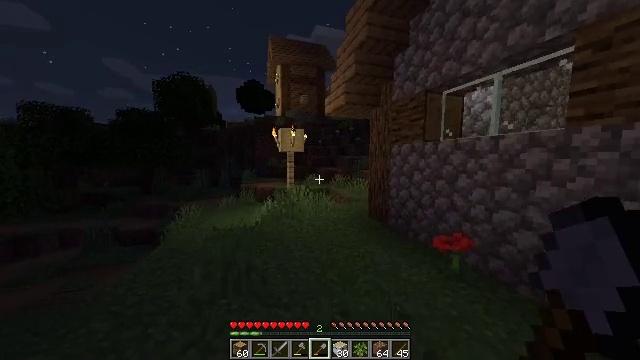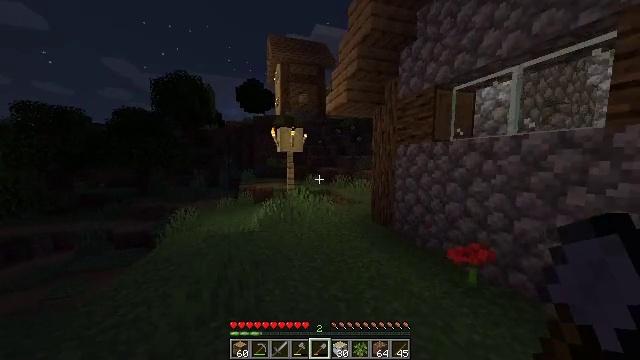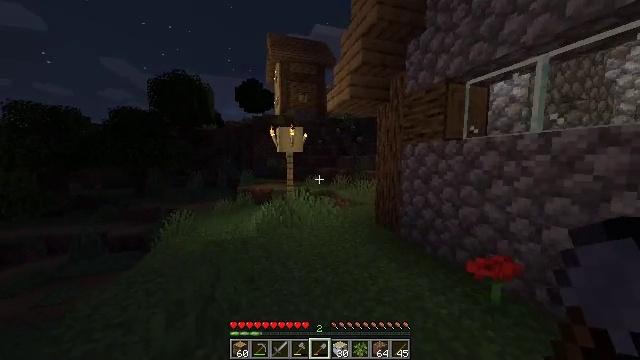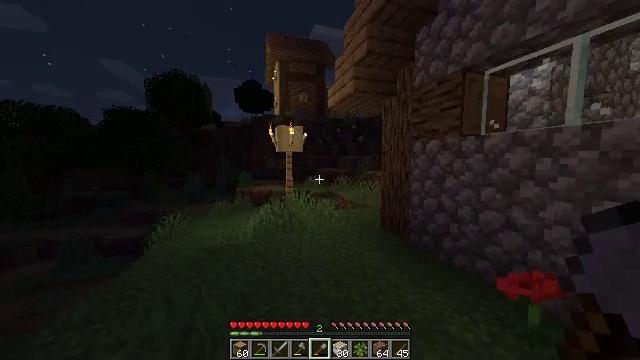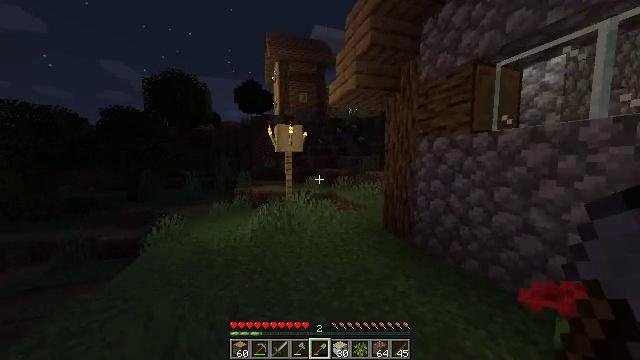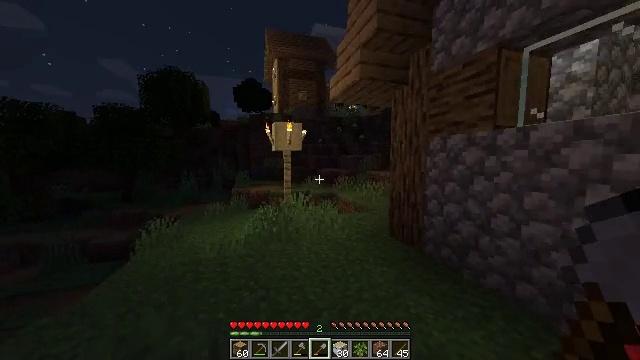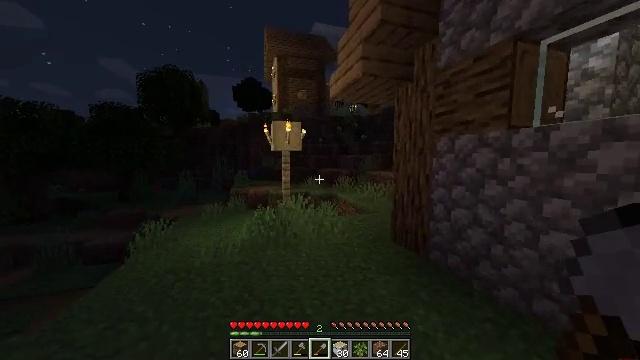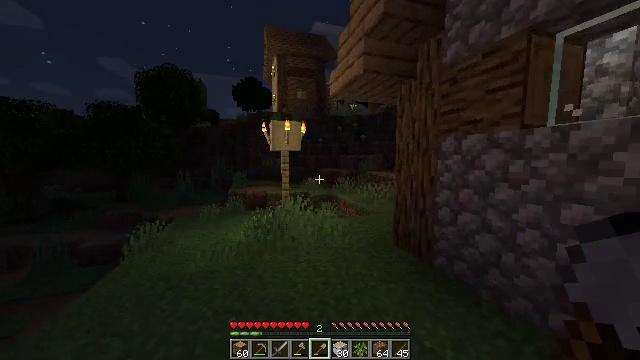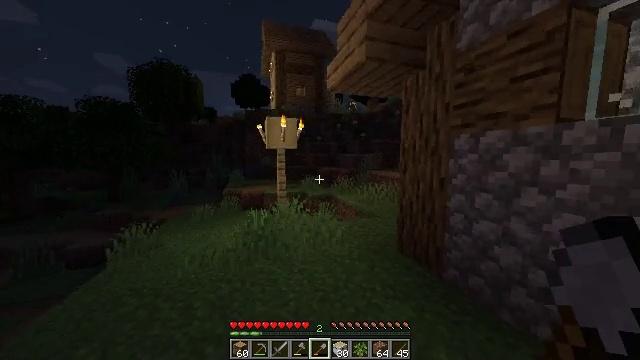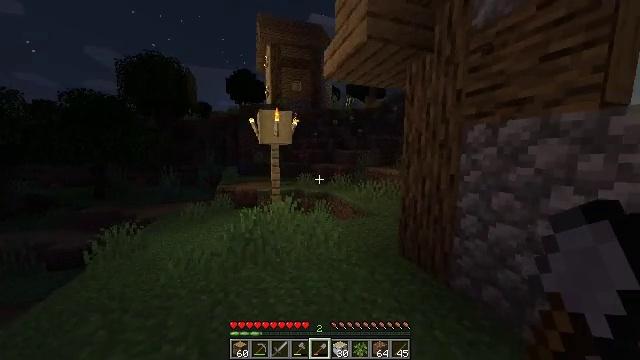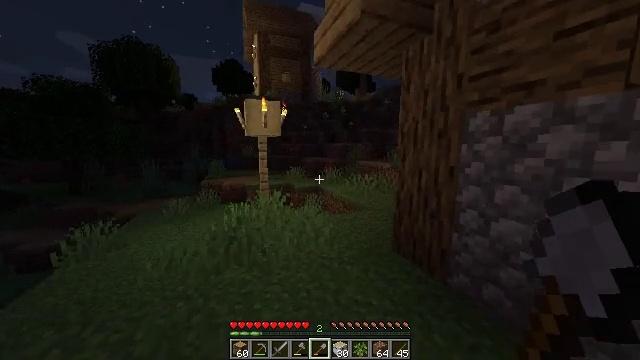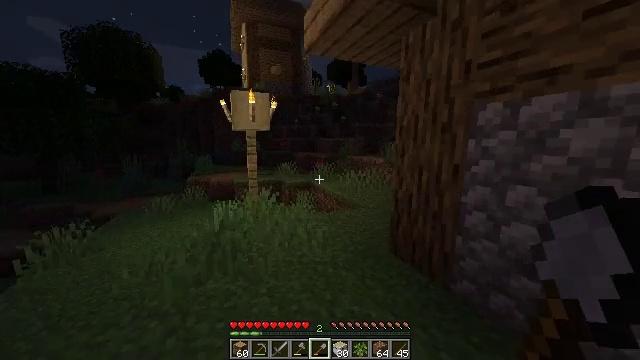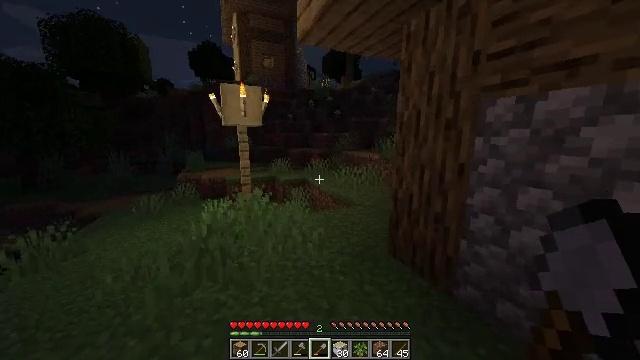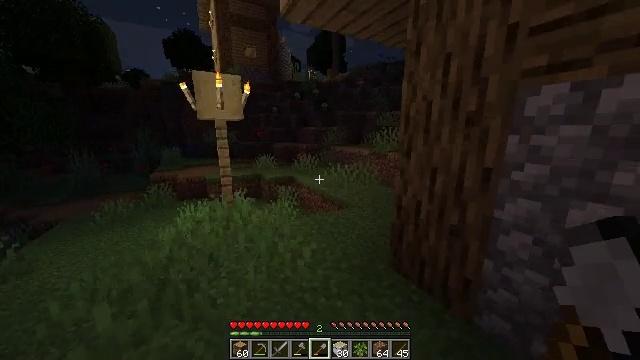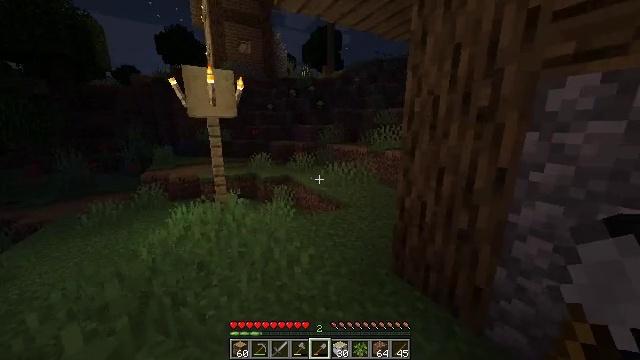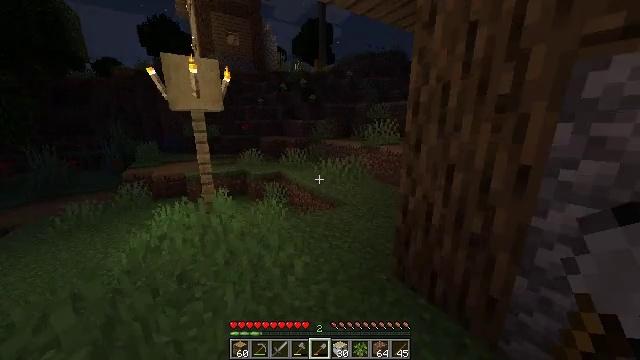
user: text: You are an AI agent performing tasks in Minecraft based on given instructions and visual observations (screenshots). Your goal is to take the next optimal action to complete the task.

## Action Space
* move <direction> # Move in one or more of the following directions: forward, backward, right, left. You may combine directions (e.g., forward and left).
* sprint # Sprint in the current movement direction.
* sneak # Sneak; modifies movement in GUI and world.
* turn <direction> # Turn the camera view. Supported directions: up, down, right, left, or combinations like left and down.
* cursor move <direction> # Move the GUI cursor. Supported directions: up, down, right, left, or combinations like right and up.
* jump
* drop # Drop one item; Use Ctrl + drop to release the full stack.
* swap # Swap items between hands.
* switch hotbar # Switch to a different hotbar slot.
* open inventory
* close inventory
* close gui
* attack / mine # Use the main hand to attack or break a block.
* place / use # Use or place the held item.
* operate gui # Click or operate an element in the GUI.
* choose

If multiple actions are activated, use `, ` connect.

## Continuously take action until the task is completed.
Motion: motion action
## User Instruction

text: Destroy the yellow bed to recycle it.
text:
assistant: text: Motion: move forward, sprint
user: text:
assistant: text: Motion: move forward, sprint
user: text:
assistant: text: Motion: move forward, sprint
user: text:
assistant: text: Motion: move forward, sprint
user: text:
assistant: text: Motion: move forward, sprint
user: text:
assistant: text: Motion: move forward, sprint
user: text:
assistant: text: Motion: move forward, sprint
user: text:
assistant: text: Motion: move forward, sprint
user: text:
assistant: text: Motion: move forward, sprint, turn down
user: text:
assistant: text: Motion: move forward, sprint, turn right and down
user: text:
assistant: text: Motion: move forward, sprint, turn right and down
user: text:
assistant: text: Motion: move forward, sprint, turn right and down
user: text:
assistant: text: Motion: move forward, sprint, turn right and down
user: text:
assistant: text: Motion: move forward, sprint, turn right
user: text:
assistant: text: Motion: move forward, sprint, turn right and down
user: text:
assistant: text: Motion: move forward, sprint
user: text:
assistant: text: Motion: move forward, sprint
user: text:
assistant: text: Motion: move forward, sprint
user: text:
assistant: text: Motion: move forward, sprint
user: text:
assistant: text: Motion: move forward, sprint
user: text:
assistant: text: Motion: move forward, sprint
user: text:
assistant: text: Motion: move forward, sprint
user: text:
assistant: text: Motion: move forward, sprint, turn right and down
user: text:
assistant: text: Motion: move forward, sprint, turn right
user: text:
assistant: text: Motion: move forward, sprint, turn right
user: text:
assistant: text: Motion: move forward, sprint, turn right and down
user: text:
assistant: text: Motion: move forward, sprint, turn right
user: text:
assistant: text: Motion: move forward, sprint, turn right
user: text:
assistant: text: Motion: move forward, sprint, turn right
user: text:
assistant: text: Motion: move forward, sprint